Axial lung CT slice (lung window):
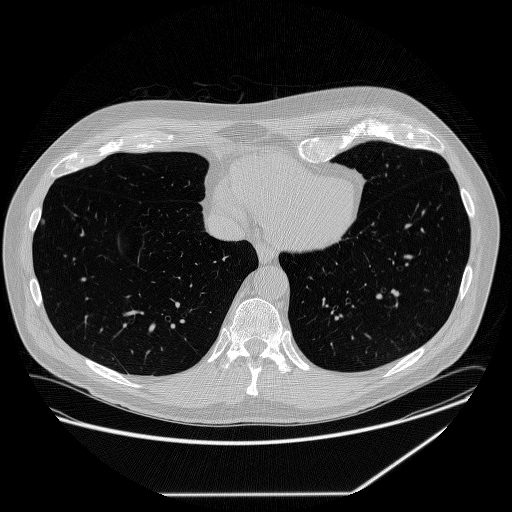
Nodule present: yes
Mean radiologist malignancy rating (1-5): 2